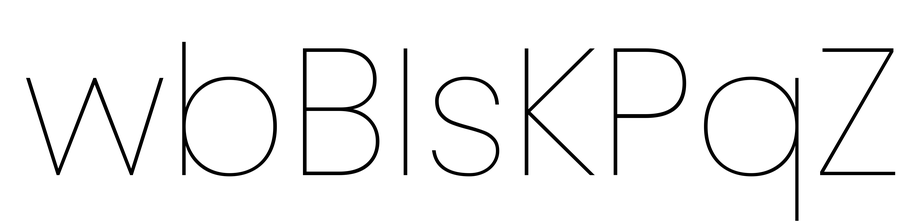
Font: Poppins-Thin